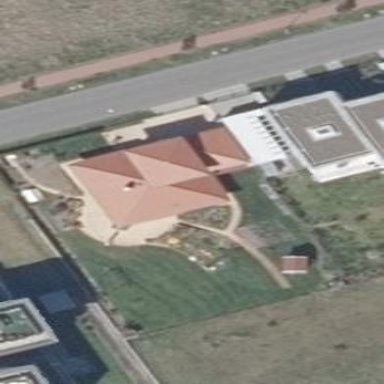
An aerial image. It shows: Detached building.